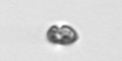
Label: Heterocapsa_rotundata